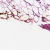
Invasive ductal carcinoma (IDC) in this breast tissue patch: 0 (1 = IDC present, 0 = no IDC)